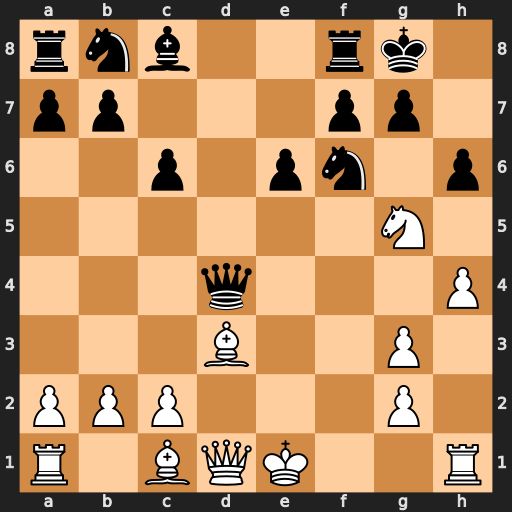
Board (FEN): rnb2rk1/pp3pp1/2p1pn1p/6N1/3q3P/3B2P1/PPP3P1/R1BQK2R
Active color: w
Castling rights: KQ
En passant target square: -
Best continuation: Bh7+ Nxh7 Qxd4